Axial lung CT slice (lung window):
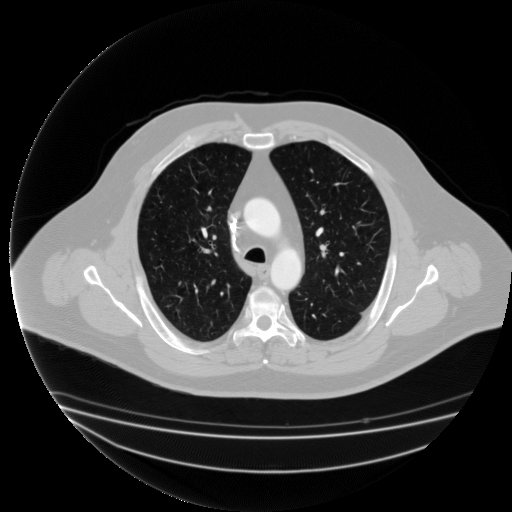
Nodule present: no